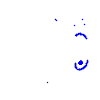
Particle: pion